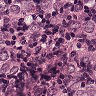
Metastatic tissue present: yes